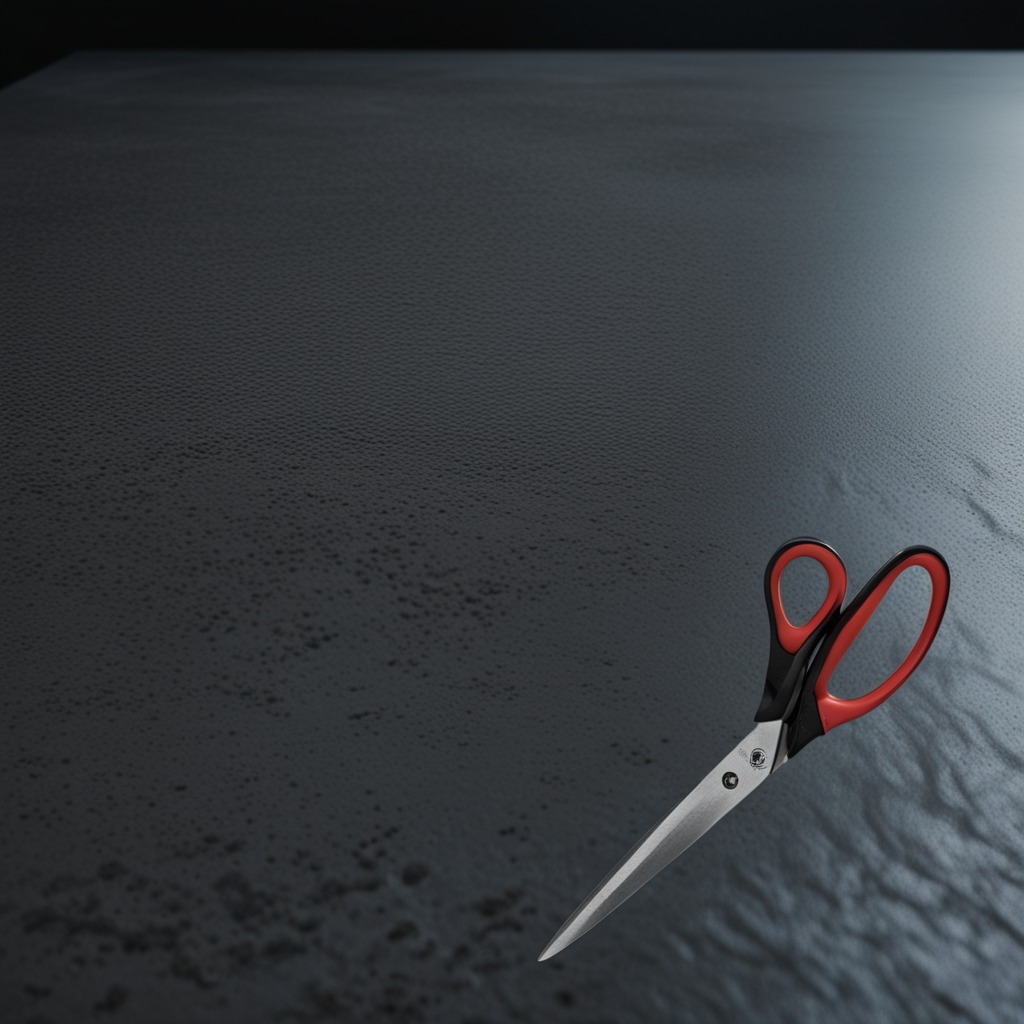
A scissor is lying on the clean granite table inside a workshop at night dim ambient light soft shadows worn but